Question: I use Liferay 7.2 and Liferay IDE (eclipse). I created two separate Liferay admin portlet to creating a view for the database entries. I added in the first portlet "Teachers" a new panel called school with this generated code in application.list Package.
here is the code of - PanelApp.java
'''
@Component(
immediate = true,
property = {
"panel.app.order:Integer=300",
"panel.category.key=" + TeachersPanelCategoryKeys.CONTROL_PANEL_CATEGORY
},
service = PanelApp.class
)
public class TeachersPanelApp extends BasePanelApp {
@Override
public String getPortletId() {
return TeachersPortletKeys.TEACHERS;
}
@Override
@Reference(
target = "(javax.portlet.name=" + TeachersPortletKeys.TEACHERS+ ")",
unbind = "-"
)
public void setPortlet(Portlet portlet) {
super.setPortlet(portlet);
}
}
'''
.
'''
public class TeachersPanelCategoryKeys {
public static final String CONTROL_PANEL_CATEGORY = "Teachers";
}
'''
And here is the code of - PanelCategory.java
'''
@Component(
immediate = true,
property = {
"panel.category.key=" + PanelCategoryKeys.SITE_ADMINISTRATION,
"panel.category.order:Integer=300"
},
service = PanelCategory.class)
public class TeachersPanelCategory extends BasePanelCategory {
@Override
public String getKey() {
return TeachersPanelCategoryKeys.CONTROL_PANEL_CATEGORY;
}
@Override
public String getLabel(Locale locale) {
return LanguageUtil.get(locale, "School");
}}
'''
And here is the code of portlet.java
'''
@Component(
immediate = true,
property = {
"com.liferay.portlet.add-default-resource=true",
"com.liferay.portlet.display-category=category.hidden",
"com.liferay.portlet.header-portlet-css=/css/main.css",
"com.liferay.portlet.layout-cacheable=true",
"com.liferay.portlet.private-request-attributes=false",
"com.liferay.portlet.private-session-attributes=false",
"com.liferay.portlet.render-weight=50",
"com.liferay.portlet.use-default-template=true",
"javax.portlet.display-name=Teachers",
"javax.portlet.expiration-cache=0",
"javax.portlet.init-param.template-path=/",
"javax.portlet.init-param.view-template=/view.jsp",
"javax.portlet.name=" + TeachersPortletKeys.TEACHERS,
"javax.portlet.resource-bundle=content.Language",
"javax.portlet.security-role-ref=power-user,user",
},
service = Portlet.class
)
public class TeachersPortlet extends MVCPortlet {
// some code to get entries from db
@Override
public void doView(final RenderRequest renderRequest, final RenderResponse renderResponse)
throws IOException, PortletException {
// some code
'''
Now I want to add the second created portlet "Students" under the same Panel "School". I created it in the same way as "Teachers" but now I have two school panel. As it is shown in the image below.

I just want to display one panel category called school that contain both Teachers and Students in the list.
I do not know how I can think to do that.
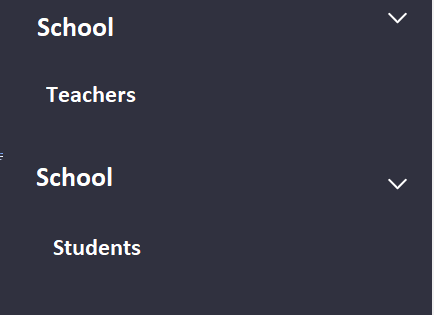
Answer: As you're implementing a 'TeachersPanelCategory', I'm assuming you're also implementing a 'StudentsPanelCategory'. From a naming perspective, I'd have expected a SchoolPanelCategory.
I'm currently at a loss of how the ControlPanel portlets actually declare their associated panel, but that place would be where you pick the common "school" panel and use the same spelling for both.
In other words: If you deploy two panels with the same name, I'd expect exactly what you document here. Make sure you're only deploying one of them
Edit: I'd like to know what 'TeachersPanelCategoryKeys.CONTROL_PANEL_CATEGORY' is defined as, and the corresponding (assumed, not shown) 'StudentsPanelCategoryKeys.CONTROL_PANEL_CATEGORY'. Both categories have the same label, but if they have different keys, they'll be different. I'm not sure what happens when you deploy two components with the same key: You should deploy only one.
Edit2: I've missed the code before: You're producing the key to your first category as "Teachers", and the label as "School". I'm assuming that the key for your other category is "Students". Liferay organizes the categories by key - and if the keys are different, then you'll end up with two different categories. Make their key more similar to their name (e.g. create a single 'SchoolCategory' and associate your portlets/panelApps with that:
'''
@Component(
immediate = true,
property = {
"panel.category.key=" + PanelCategoryKeys.SITE_ADMINISTRATION,
"panel.category.order:Integer=300"
},
service = PanelCategory.class)
public class SchoolPanelCategory extends BasePanelCategory {
@Override
public String getKey() {
return "school"; // this is the category that you want to associate with
}
@Override
public String getLabel(Locale locale) {
return LanguageUtil.get(locale, "School");
}
}
'''
and
'''
@Component(
immediate = true,
property = {
"panel.app.order:Integer=300",
"panel.category.key=school" // referencing the category created above
// (use the same for your StudentsPanelApp)
},
service = PanelApp.class
)
public class TeachersPanelApp extends BasePanelApp {
@Override
public String getPortletId() {
return TeachersPortletKeys.TEACHERS;
}
@Override
@Reference(
target = "(javax.portlet.name=" + TeachersPortletKeys.TEACHERS+ ")",
unbind = "-"
)
public void setPortlet(Portlet portlet) {
super.setPortlet(portlet);
}
}
'''
(See the one-line comments within the code for the critical lines. Replace with proper constants if you like)